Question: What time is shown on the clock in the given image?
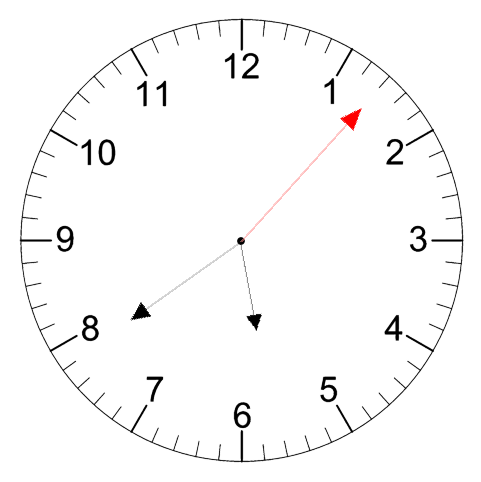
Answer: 05:39:07